Question:
I am creating a service application where in the person who uses the service fills his data and signs it
Now I want to create a blank page where I can take the signature of the client on the TAB itself. So please help to do this.How can I implement it.
I have refereed to this <URL> link but some how I am not able to work with it.
Please help.Thanks
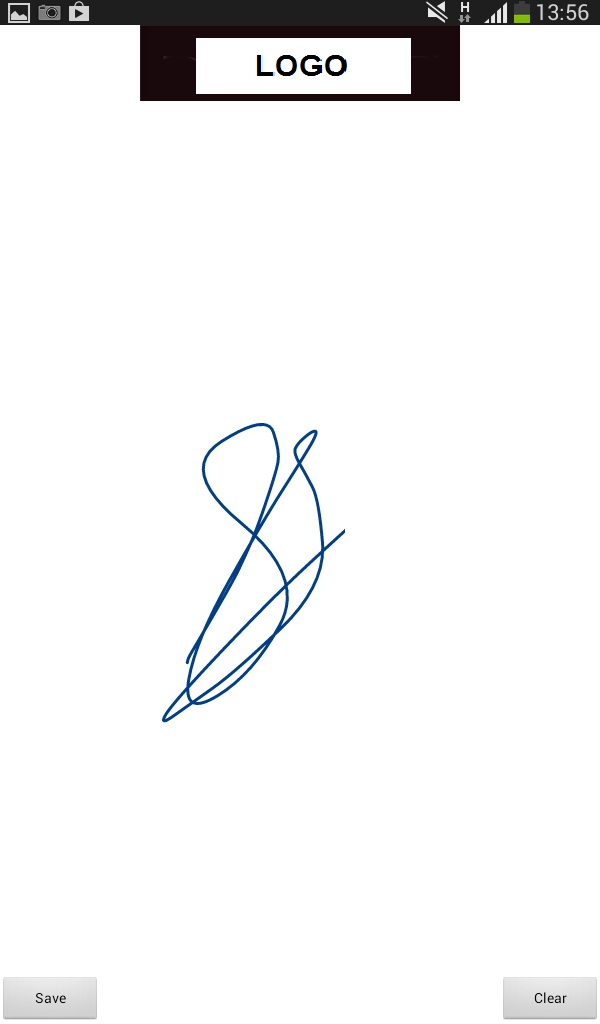
Answer: You can do it using GestureOverlayView. Example in the links: <URL>
Specifically, create a GestureOverlayView in your layout xml file, then in your Activity class capture the gesture and save it as bitmap image.
Go through the developer API if you want to have specific function for your page, especially for events like Gesturing or Gesture Finish : <URL>
Hope that helps